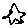
Label: star